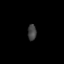
Tissue: skin
Cell type: Epithelial cells
Senescence score: 0.2685
Nuclear area (px): 134
Mean DAPI intensity: 66.537